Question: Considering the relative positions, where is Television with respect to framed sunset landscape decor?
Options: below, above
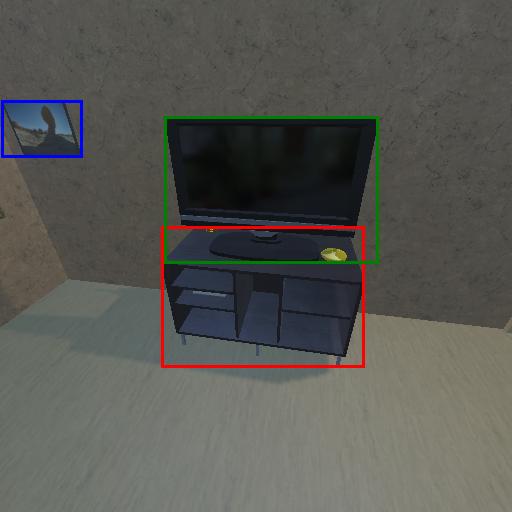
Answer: below